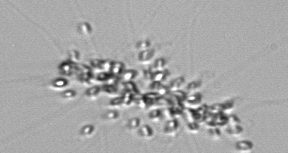
Label: Chaetoceros_didymus_TAG_external_flagellate